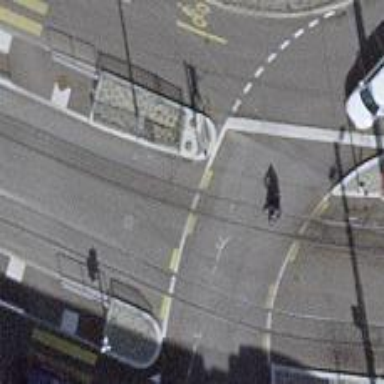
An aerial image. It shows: Tramway with electrified contact lines.